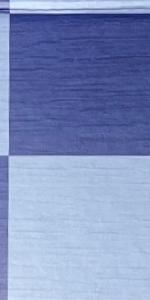
Label: Empty